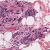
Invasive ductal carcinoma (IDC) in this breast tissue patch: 1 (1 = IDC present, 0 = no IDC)